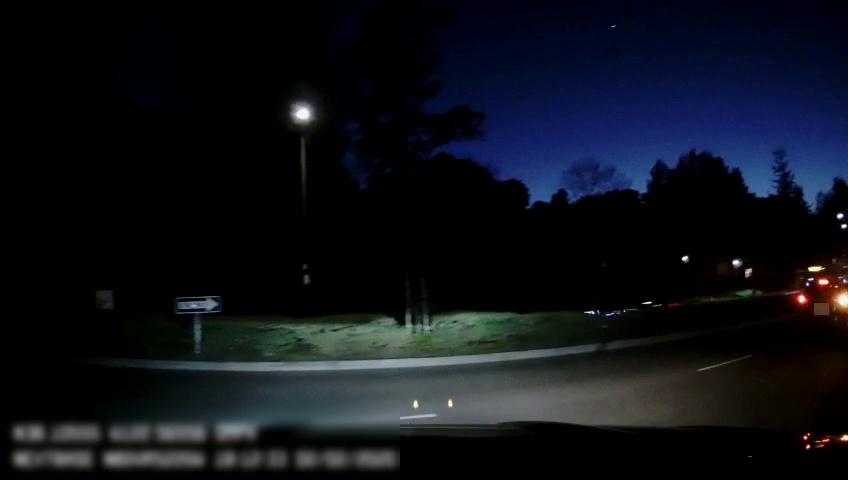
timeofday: Night
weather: Other
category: Drivable Space
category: Vehicles | SUV
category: Vehicles | Car
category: Lanes | Current Lane
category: Traffic | Signs